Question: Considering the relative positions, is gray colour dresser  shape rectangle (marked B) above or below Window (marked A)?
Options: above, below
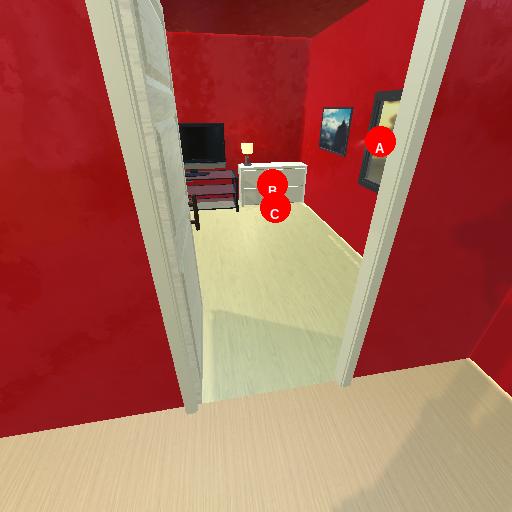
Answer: above